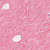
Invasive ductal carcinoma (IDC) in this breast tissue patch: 0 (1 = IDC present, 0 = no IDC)